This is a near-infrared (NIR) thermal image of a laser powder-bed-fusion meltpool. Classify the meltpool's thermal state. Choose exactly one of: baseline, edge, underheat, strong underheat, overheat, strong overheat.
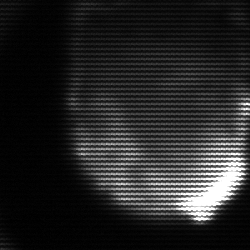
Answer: edge